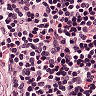
Metastatic tissue present: no